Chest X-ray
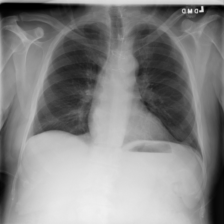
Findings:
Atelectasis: negative
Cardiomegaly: negative
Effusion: negative
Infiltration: negative
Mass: negative
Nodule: negative
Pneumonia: negative
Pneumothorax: negative
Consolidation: negative
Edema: negative
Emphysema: negative
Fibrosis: negative
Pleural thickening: negative
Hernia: negative